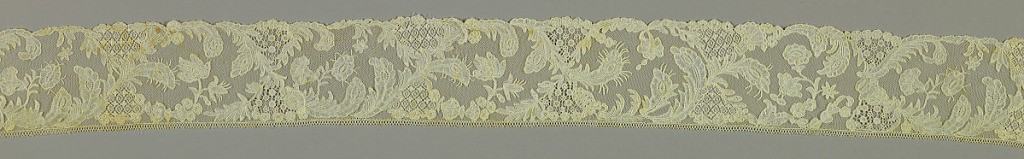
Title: Border
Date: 1750–65
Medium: linen Technique: bobbin lace, Brussels style
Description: Border showing floral sprays with oval forms.